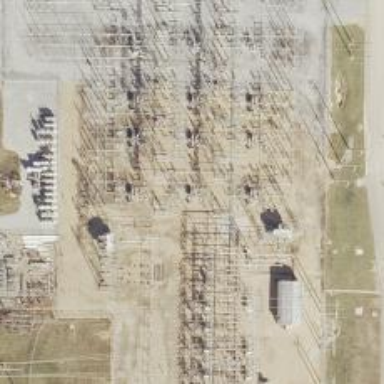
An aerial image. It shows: Switch used for power control.